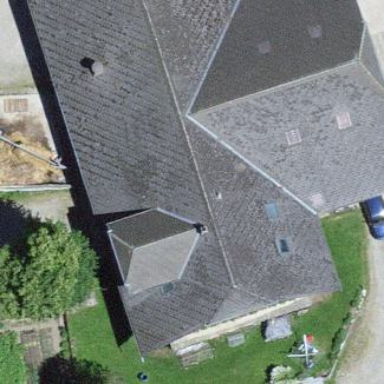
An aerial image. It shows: Farm building.